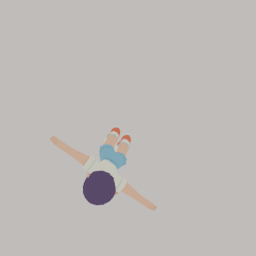
Label: people